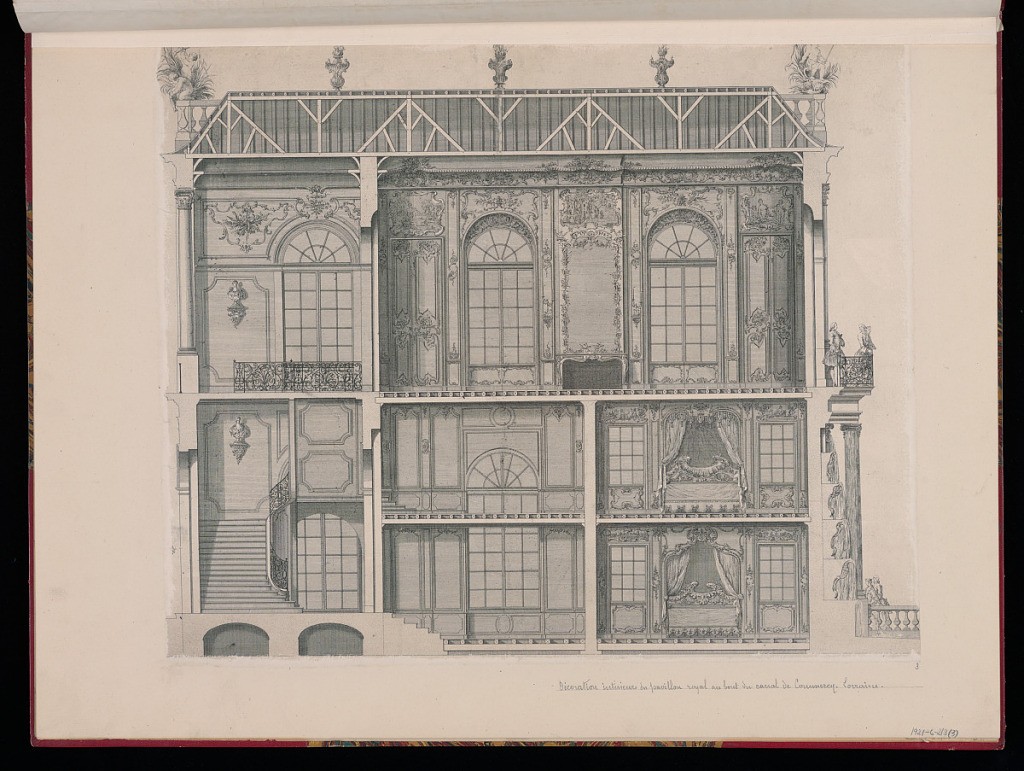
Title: Décoration interieure du pavillon royal au bout du canal de Commercy
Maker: Emmanuel Héré de Corny, French, 1705–1763
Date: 1753
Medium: Engraving on laid paper
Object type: Bound print
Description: Elevation of the interior of a Royal pavilion. The rooms are decorated with rocaille ornamentation on the cornices, doors, and over door panels. Well-dressed staffage are depicted on the upper-level balcony and behind a balustrade on the ground floor to give a sense of scale. The plate has been trimmed such that the signature and title are not visible.